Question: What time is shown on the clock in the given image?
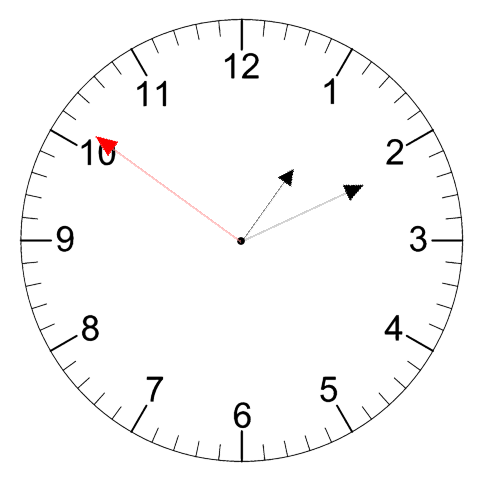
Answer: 01:10:51